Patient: sex M, age 62
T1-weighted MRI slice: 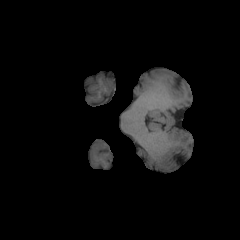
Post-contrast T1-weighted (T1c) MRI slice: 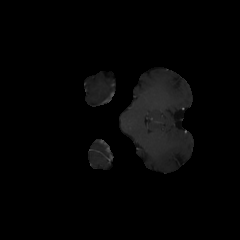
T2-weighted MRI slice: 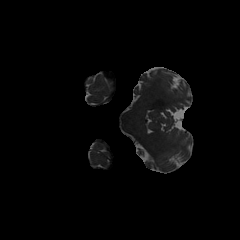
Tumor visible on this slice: no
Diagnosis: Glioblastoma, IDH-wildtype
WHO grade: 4